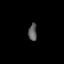
Tissue: lung
Cell type: Others
Senescence score: 0.1943
Nuclear area (px): 144
Mean DAPI intensity: 93.243